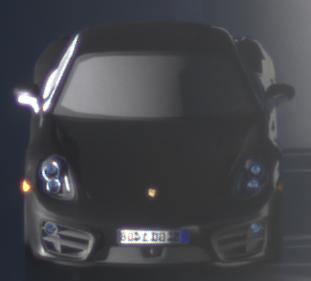
Make: Porsche
Model: Cayman
Detailed model: Cayman (981C)
Model produced from: 2013/03
Model produced until: 2014/04
Doors: 2
Color: black
Road condition: wet road
Daytime: sunrise or sunset
Contrast: high contrast